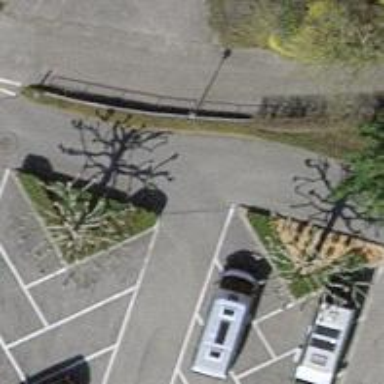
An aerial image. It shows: Parking aisle designated as service road.